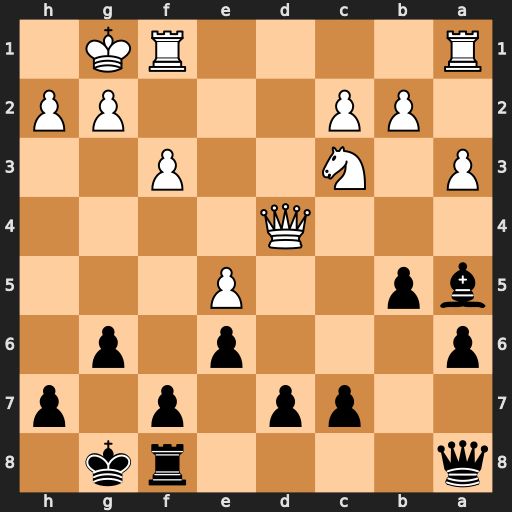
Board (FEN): q4rk1/2pp1p1p/p3p1p1/bp2P3/3Q4/P1N2P2/1PP3PP/R4RK1
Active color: b
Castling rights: -
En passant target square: -
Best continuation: Bb6 Qxb6 cxb6